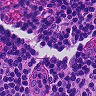
Metastatic tissue present: no